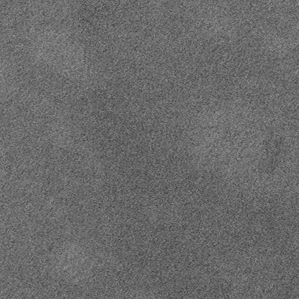
Label: frost